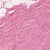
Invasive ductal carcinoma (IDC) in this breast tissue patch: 0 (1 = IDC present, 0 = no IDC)